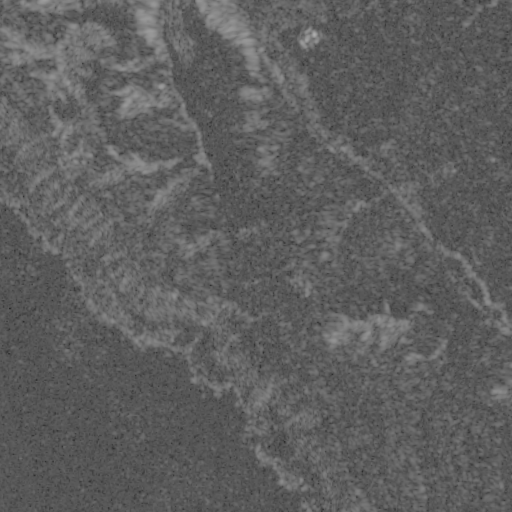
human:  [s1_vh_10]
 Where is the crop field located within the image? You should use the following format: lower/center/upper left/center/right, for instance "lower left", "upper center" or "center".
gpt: The crop field is located in the upper center of the image.
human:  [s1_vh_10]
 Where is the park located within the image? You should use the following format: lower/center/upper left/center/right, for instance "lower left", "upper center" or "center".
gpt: The park is located in the upper left of the image.
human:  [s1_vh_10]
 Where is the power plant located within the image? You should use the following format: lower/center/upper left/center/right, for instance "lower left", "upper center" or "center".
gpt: There is no power plant in the image.

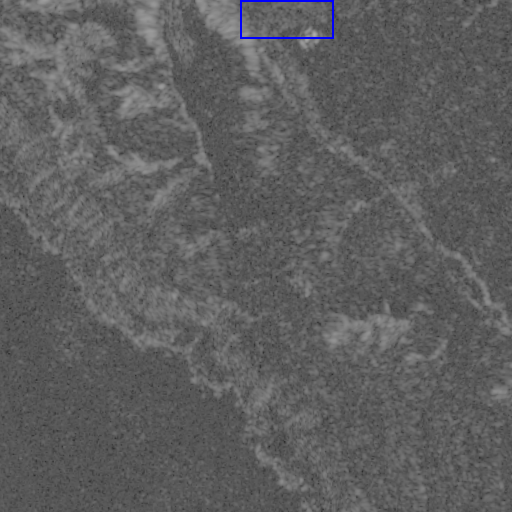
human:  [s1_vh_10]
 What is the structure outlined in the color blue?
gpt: The structure outlined in blue is a crop field.
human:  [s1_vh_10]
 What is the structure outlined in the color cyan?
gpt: There is no cyan outline.